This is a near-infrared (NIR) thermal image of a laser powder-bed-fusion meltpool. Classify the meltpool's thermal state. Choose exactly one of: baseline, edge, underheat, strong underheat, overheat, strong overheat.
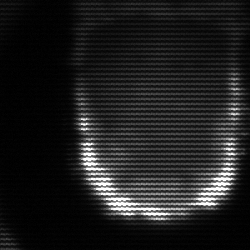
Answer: baseline